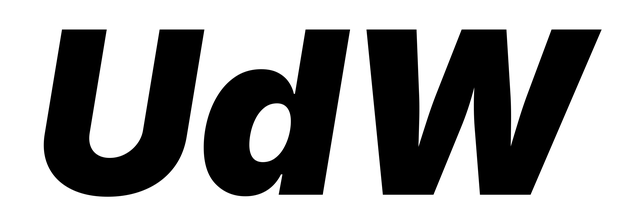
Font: Inter-Italic_Black_Italic